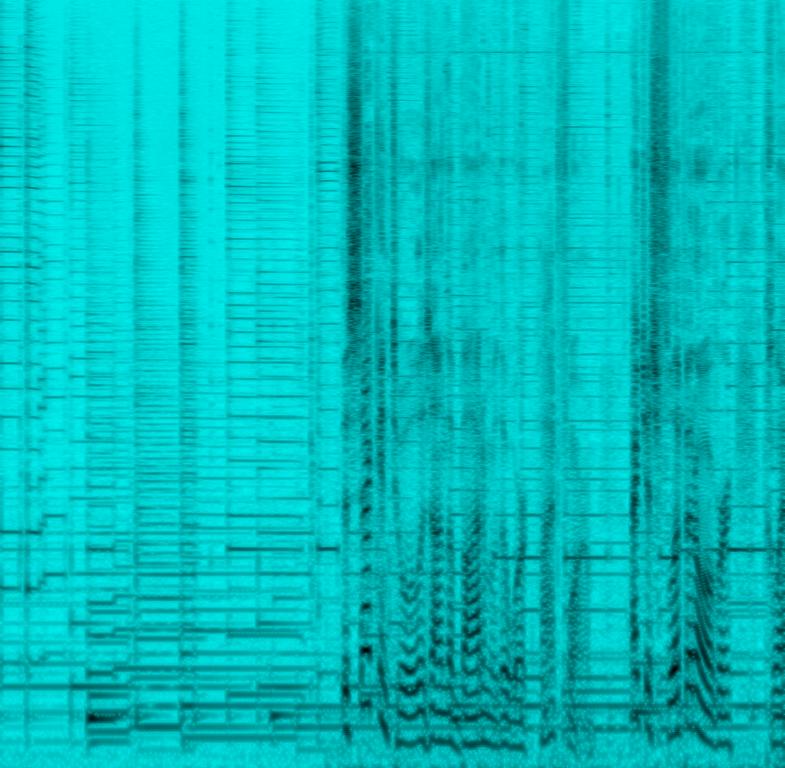
The low quality recording features a flat male vocal talking over an acoustic guitar solo melody playing in the background. It sounds like a tutorial and the recording is in mono.